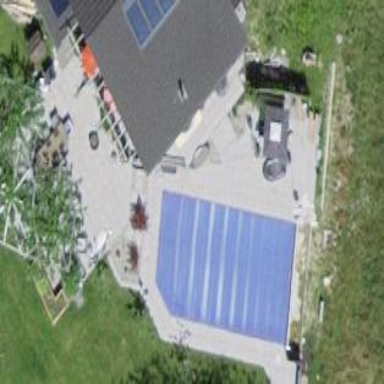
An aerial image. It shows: Swimming pool located in leisure land.